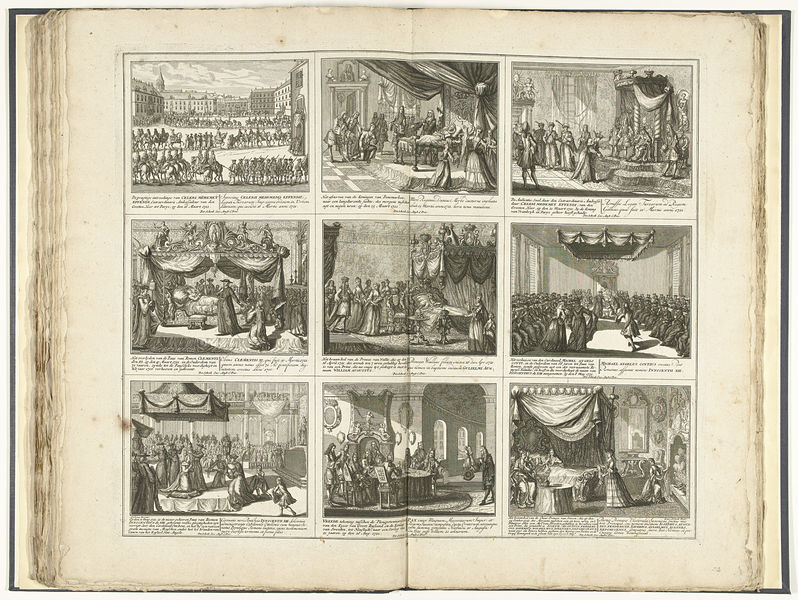
Titel: Schouwtoneel van den oorlog (blad XXII)
Künstler: Leonard Schenk
Standort: Amsterdam
Institution: Rijksmuseum
Schlagwörter: chair, court, crowd, curtain, king, men, military, people, throne, women, black, dress, interior, parlor, room, society, table, windows, bed, bedroom, maid, picture, pictures, print, servant, life, man, paper, black and white, army, illustration, story, photo, town, person, city, party, royal, ancient, historical, history, square, drawings, engraving, war, home, horse, book, script, narrative, page, dancing, comic, royalty, ball, text, words, europe, kneel, persons, knights, sick, rooms, homes, indoors, nine, 9, illustrate, pomp, ottoman, inked, prom, multi-image, literary